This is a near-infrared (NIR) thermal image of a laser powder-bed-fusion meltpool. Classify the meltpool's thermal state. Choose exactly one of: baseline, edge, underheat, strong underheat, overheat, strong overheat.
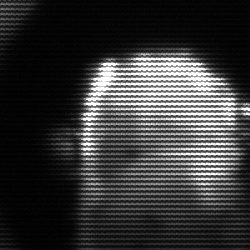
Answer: baseline